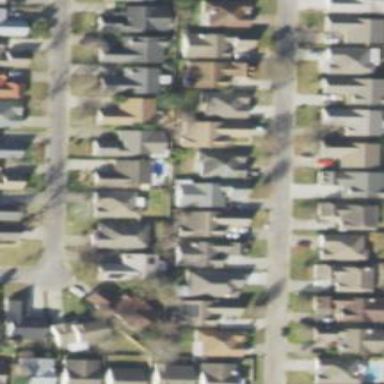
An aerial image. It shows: This residential area consists of single-family homes.